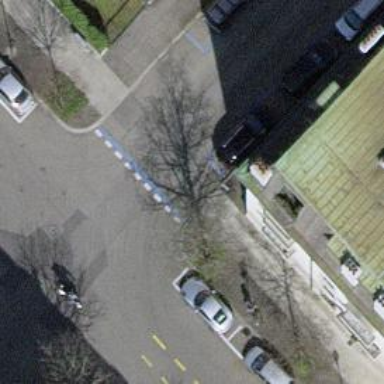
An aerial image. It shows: Kerb serving as barrier.